The image is an STFT spectrogram (time versus frequency) of a rotating-machine vibration signal. Determine the machine's mechanical condition. Answer with exactly one of: normal, misalignment, unbalance, looseness.
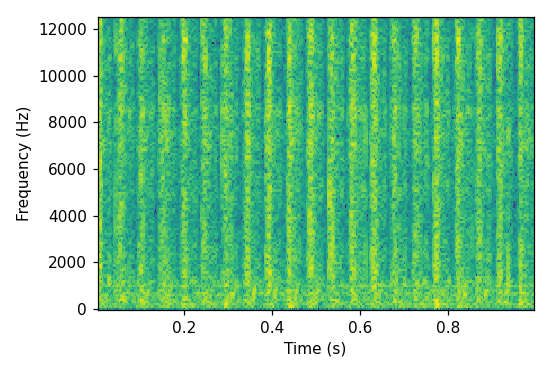
Answer: looseness